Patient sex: M
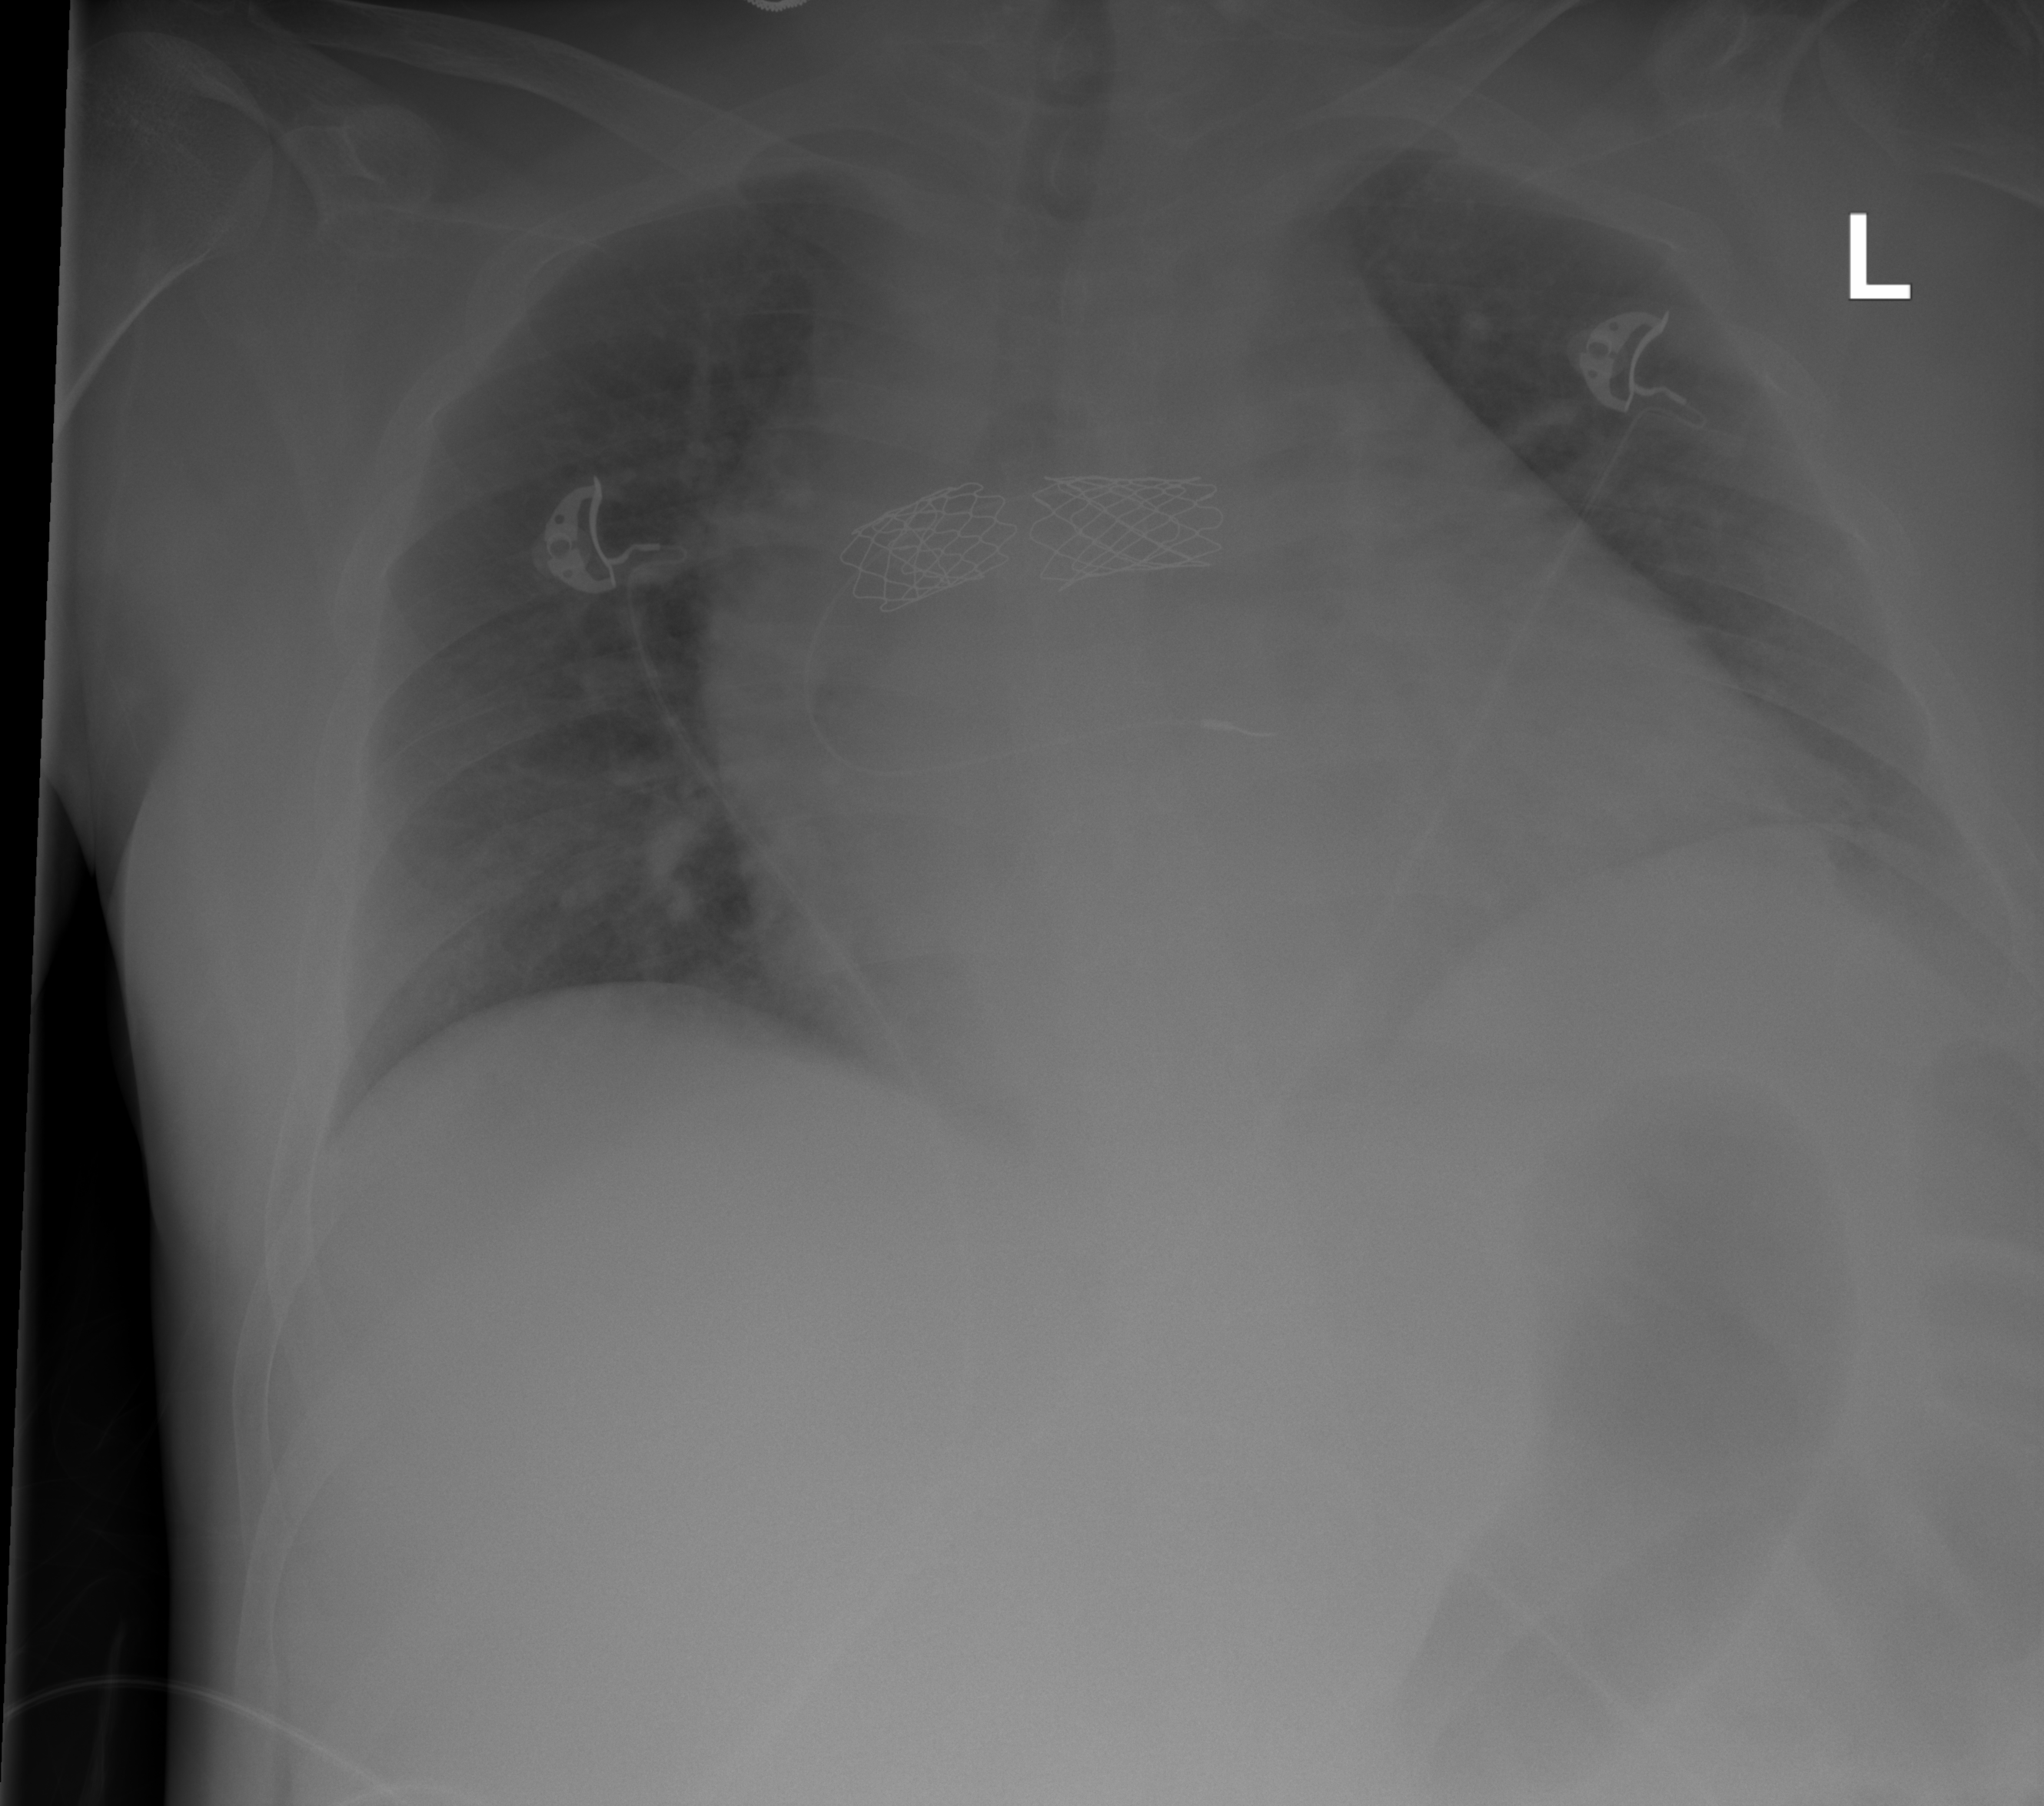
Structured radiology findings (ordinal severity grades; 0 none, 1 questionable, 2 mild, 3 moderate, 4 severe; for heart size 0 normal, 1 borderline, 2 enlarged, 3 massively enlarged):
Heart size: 3
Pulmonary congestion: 2
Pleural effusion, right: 0
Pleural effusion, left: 0
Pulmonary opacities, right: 1
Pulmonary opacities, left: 0
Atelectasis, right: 0
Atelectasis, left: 0